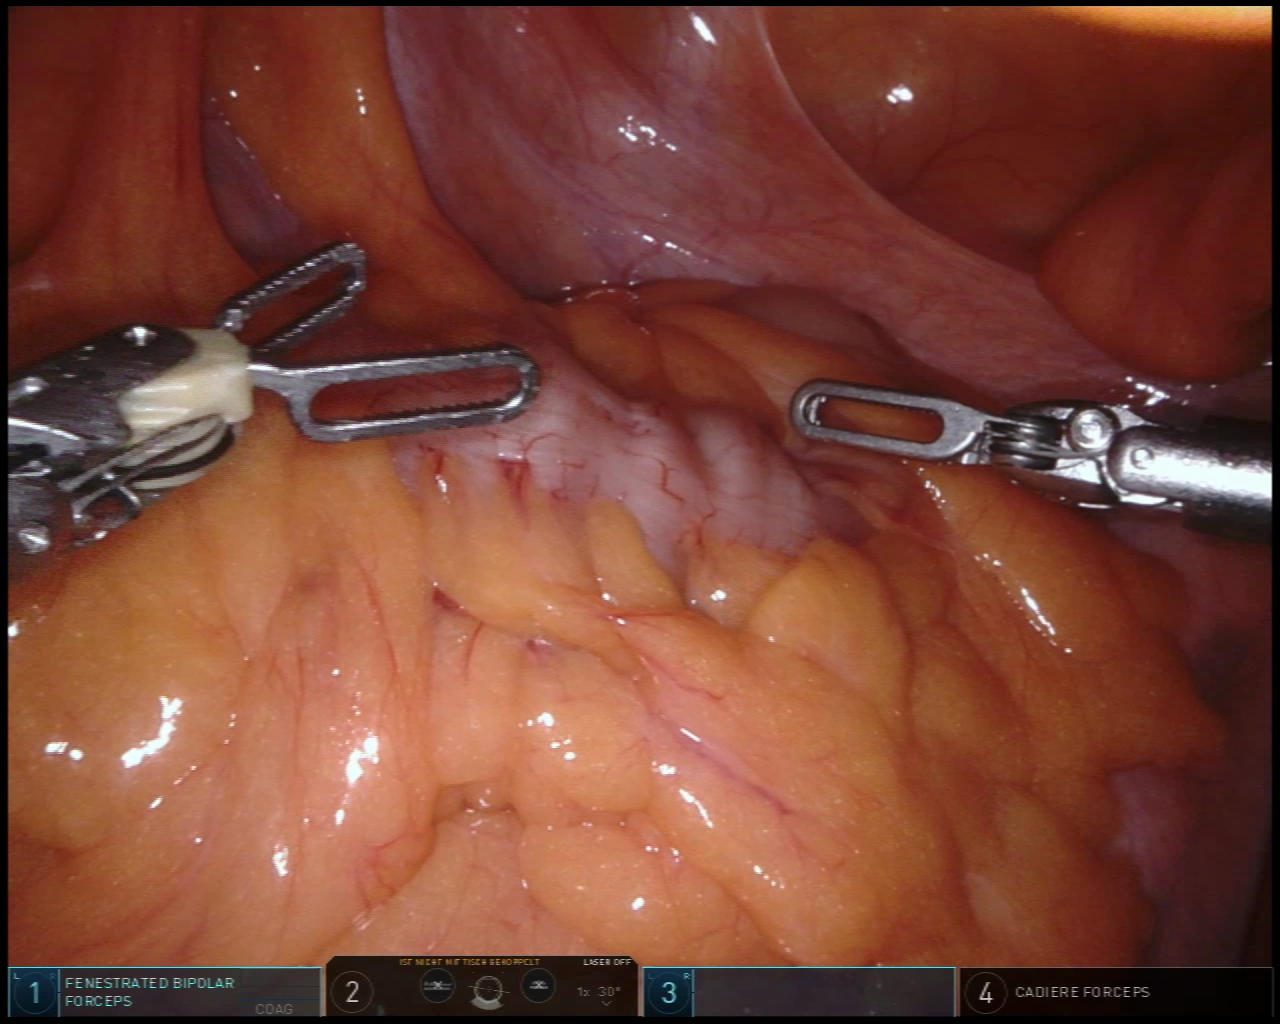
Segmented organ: colon
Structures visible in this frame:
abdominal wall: yes
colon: yes
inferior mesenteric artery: no
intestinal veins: no
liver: no
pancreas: no
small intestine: no
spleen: no
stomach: no
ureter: no
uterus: no
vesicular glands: no